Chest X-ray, PA view. Patient: 45 years old, sex F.
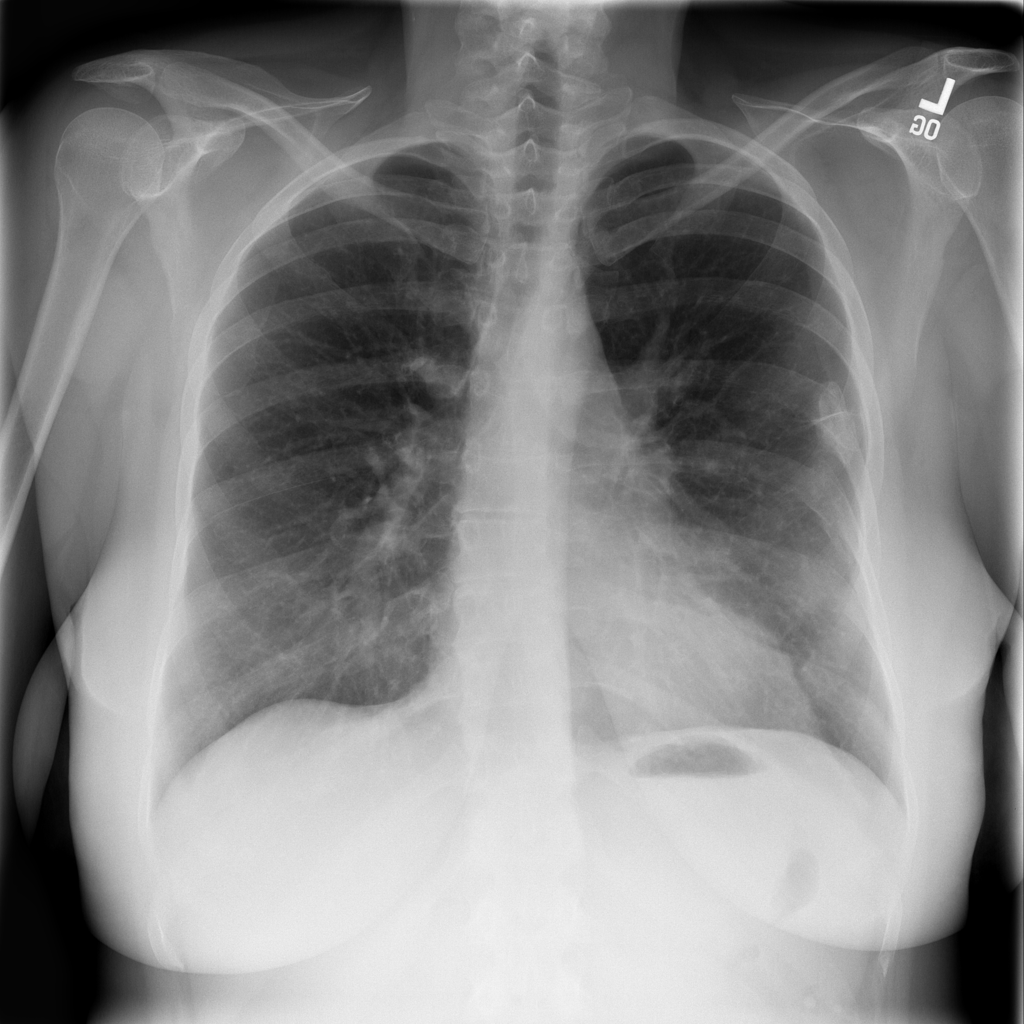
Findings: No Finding